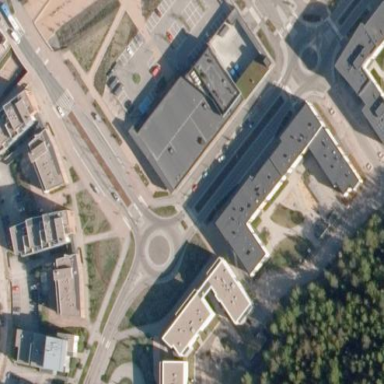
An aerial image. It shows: Building that houses supermarket.